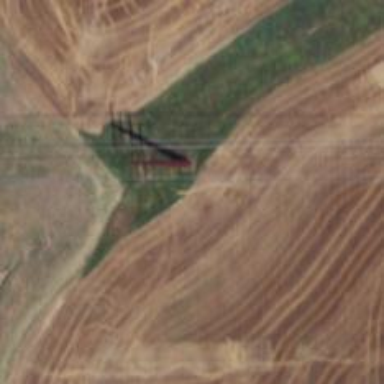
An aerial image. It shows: Power tower.